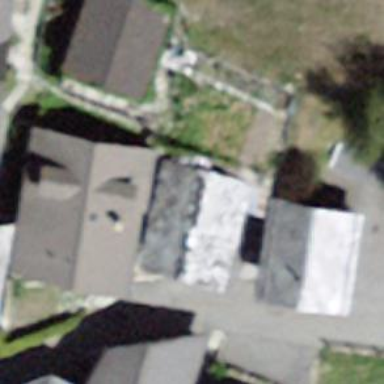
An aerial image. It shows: Barn.